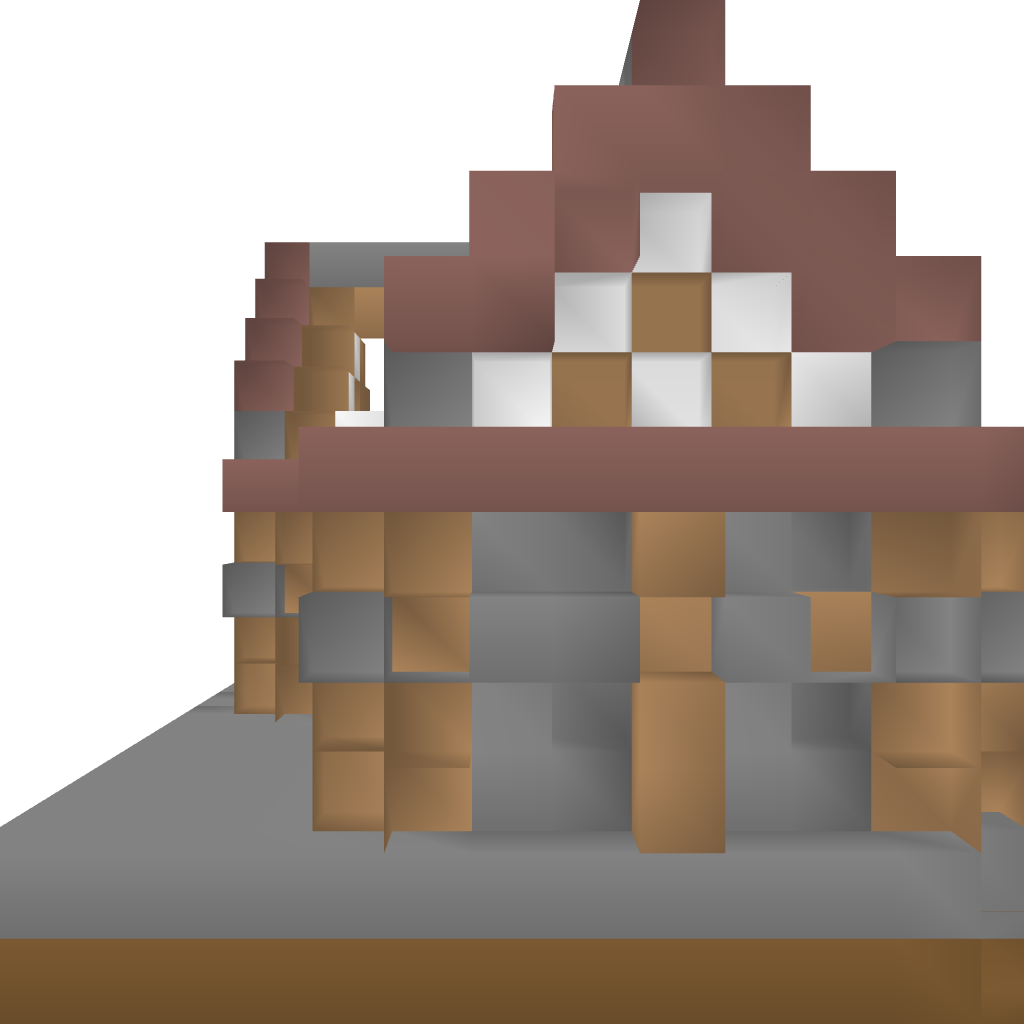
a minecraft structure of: Survival Barnhouse bad low quality